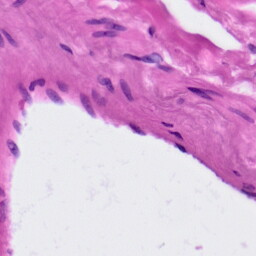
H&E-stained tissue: Lung